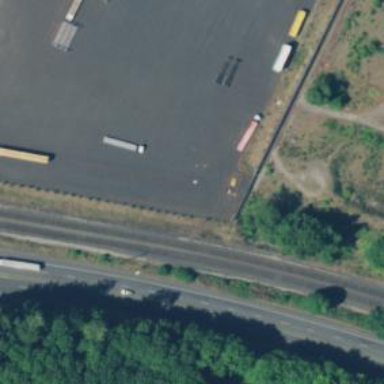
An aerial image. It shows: Railway siding with rails.